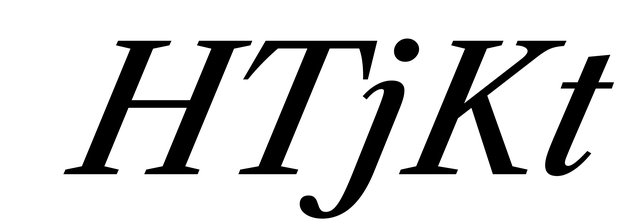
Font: LibreCaslonText-Italic_Medium_Italic